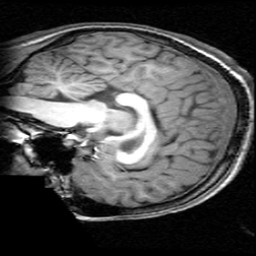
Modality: T1w
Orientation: sagittal
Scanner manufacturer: ge
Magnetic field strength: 3 T
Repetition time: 0.009036 s
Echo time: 0.00184 s